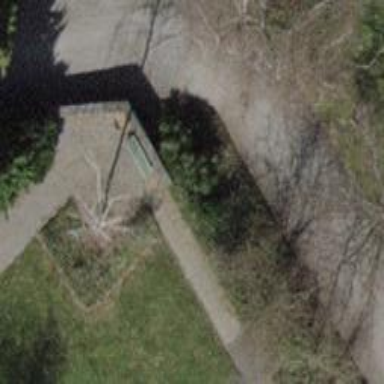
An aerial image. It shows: Bench for seating.